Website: home-depot
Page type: billing-address
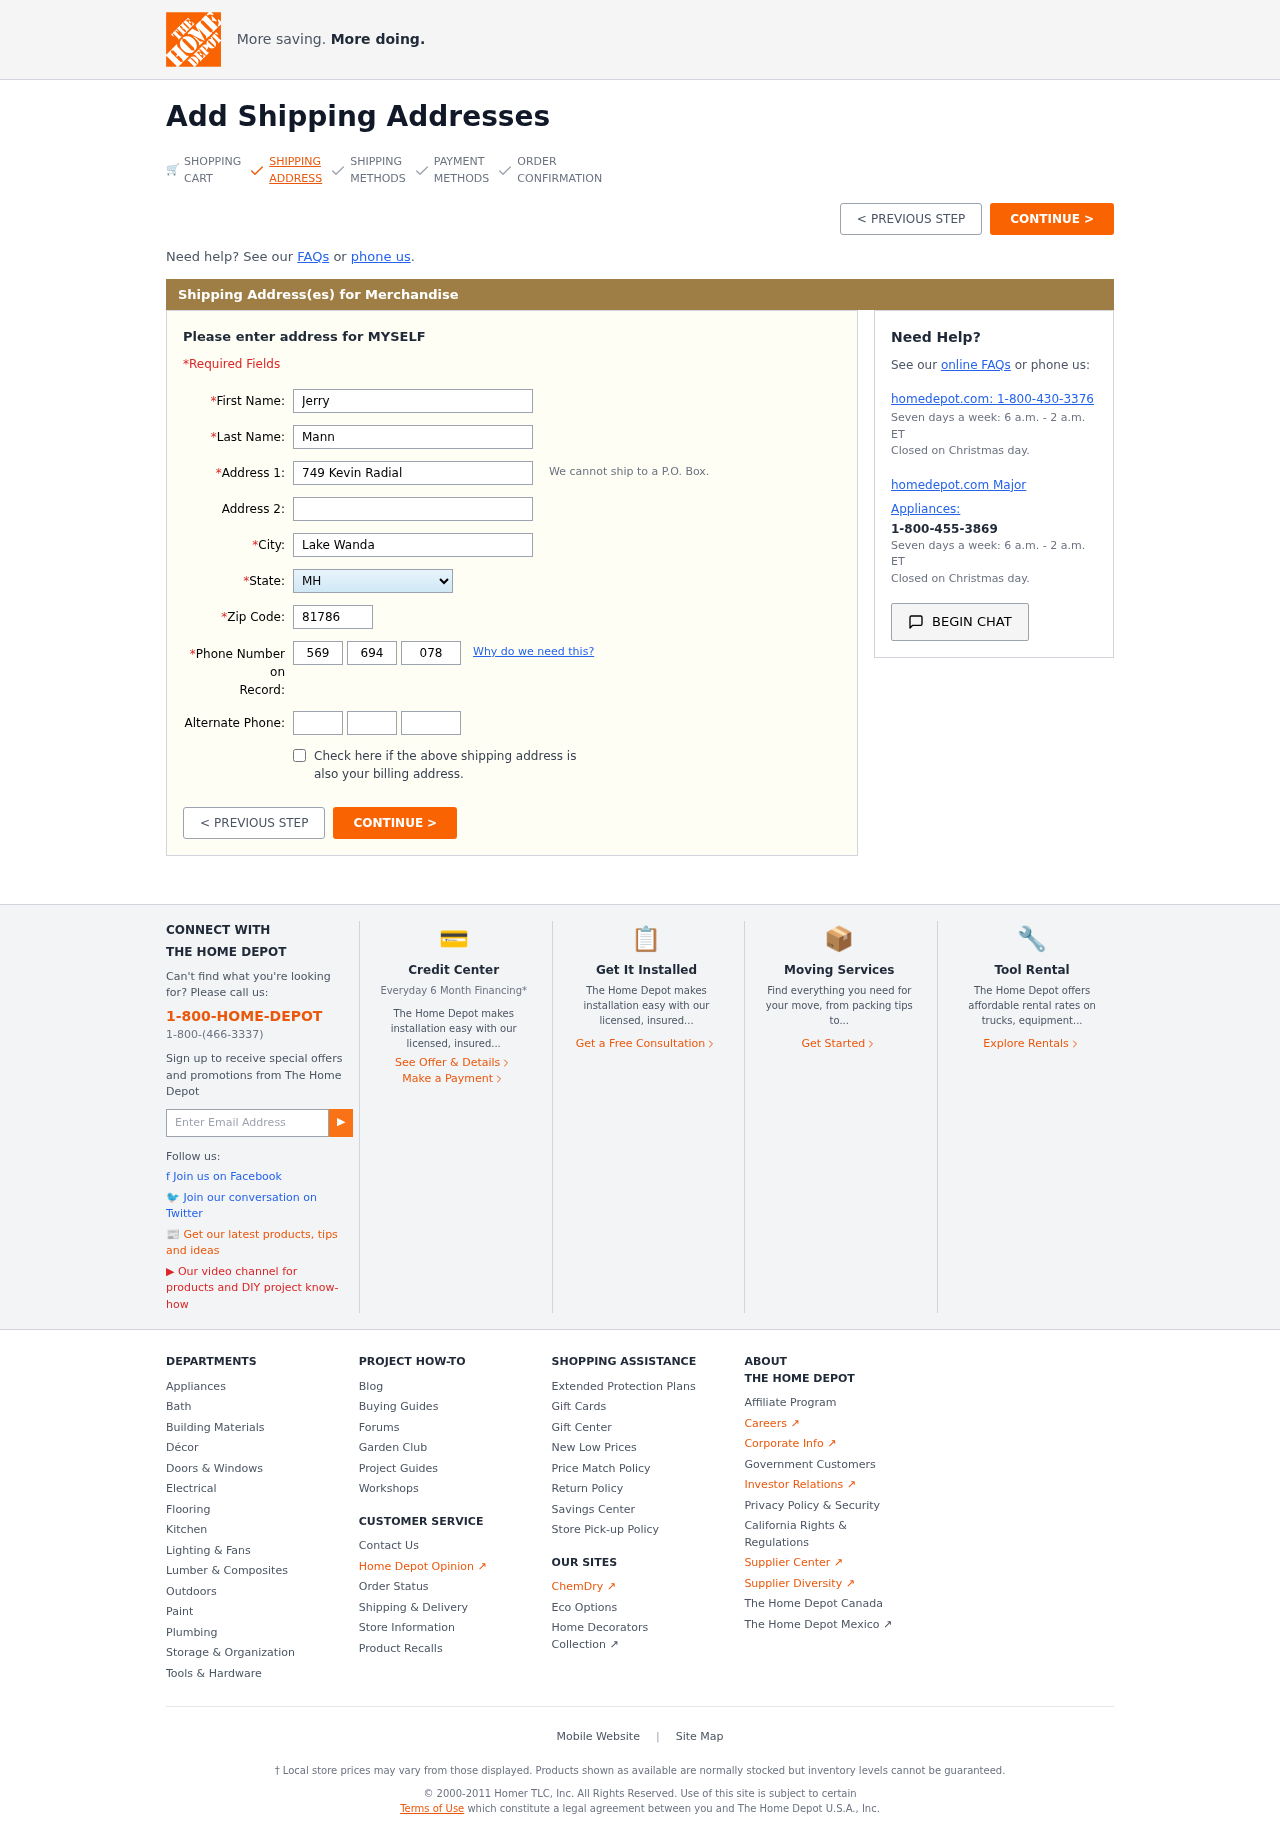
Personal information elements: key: PII_STATE
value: MH
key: PII_FIRSTNAME
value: Jerry
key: PII_LASTNAME
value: Mann
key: PII_STREET
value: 749 Kevin Radial
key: PII_CITY
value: Lake Wanda
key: PII_POSTCODE
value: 81786
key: PII_PHONE_AREA
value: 569
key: PII_PHONE_PREFIX
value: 694
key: PII_PHONE_LINE
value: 0784
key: PII_PHONE_ALT_AREA
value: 217
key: PII_PHONE_ALT_PREFIX
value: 442
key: PII_PHONE_ALT_LINE
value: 0421